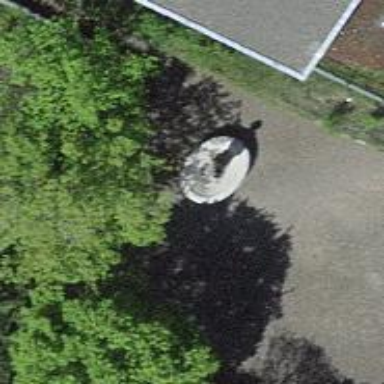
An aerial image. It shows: Fountain.